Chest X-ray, PA view. Patient: 59 years old, sex M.
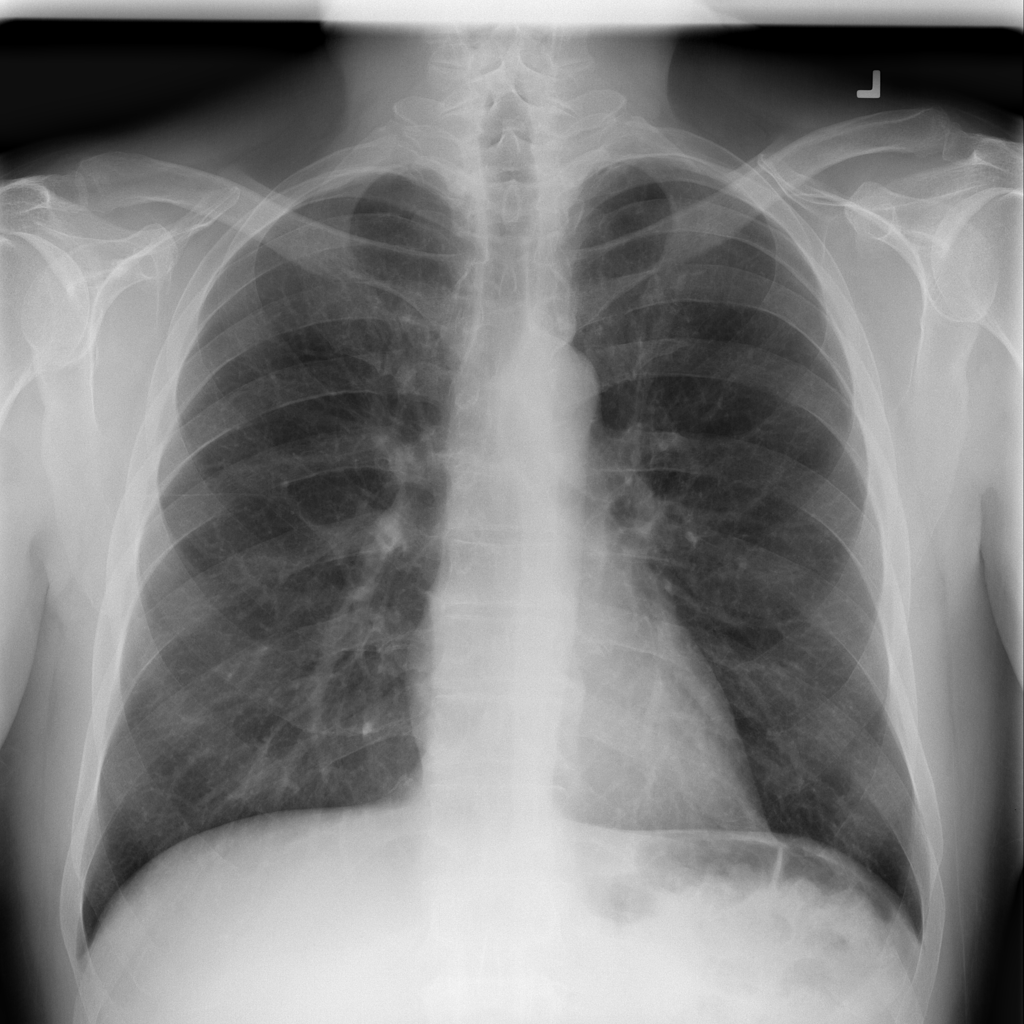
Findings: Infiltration